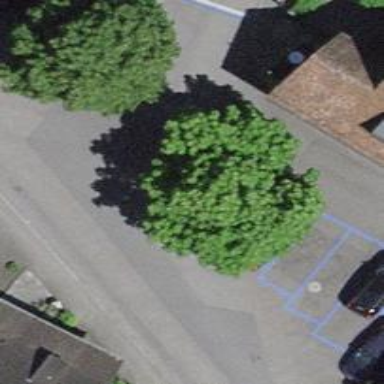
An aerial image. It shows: Post box is visible.